Field crop: tomato
Growth stage: 2
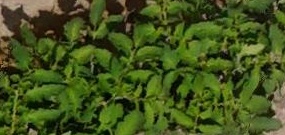
Species: tomato